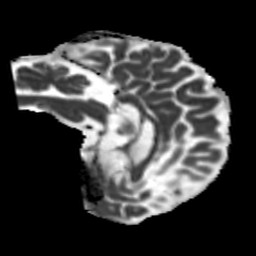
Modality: MD
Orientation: sagittal
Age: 54
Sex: male
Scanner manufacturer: siemens
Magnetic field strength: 3 T
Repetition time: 5.25 s
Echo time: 0.08 s